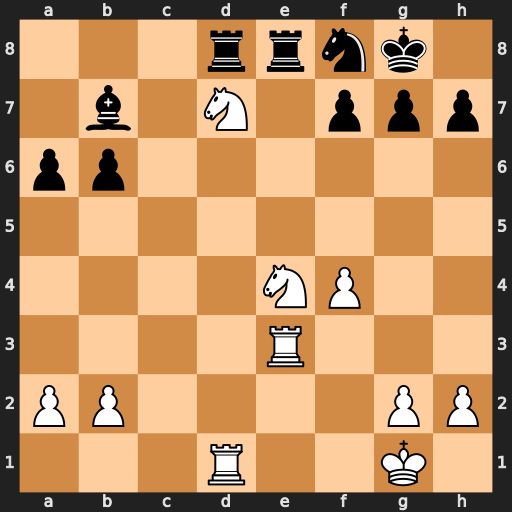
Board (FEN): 3rrnk1/1b1N1ppp/pp6/8/4NP2/4R3/PP4PP/3R2K1
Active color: w
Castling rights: -
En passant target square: -
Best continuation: Nef6+ gxf6 Rxe8